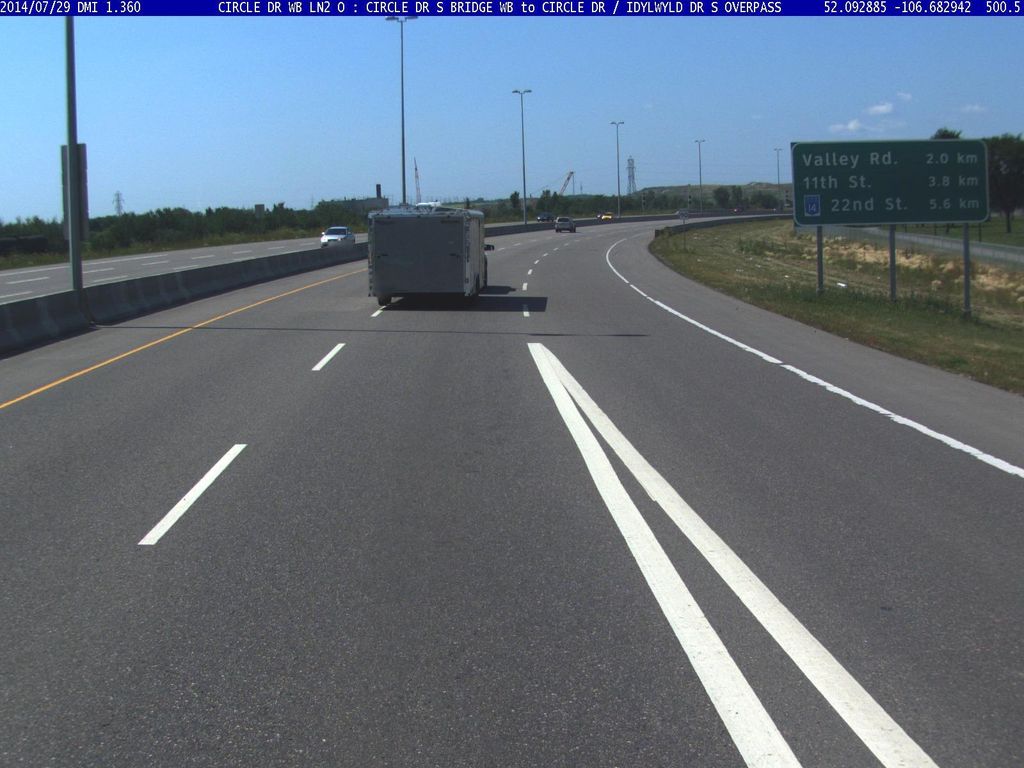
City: saskatoon